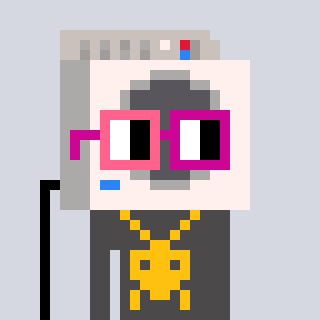
a pixel art character with square pink and red glasses, a washing machine-shaped head and a grayscale-colored body on a cool background